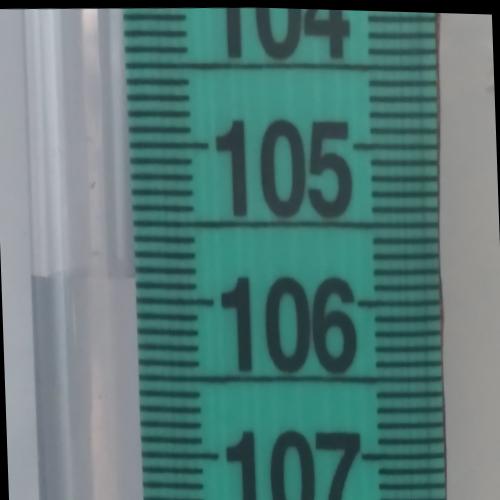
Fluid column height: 105.9 cm